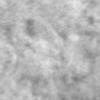
Label: no_change